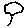
Label: tree